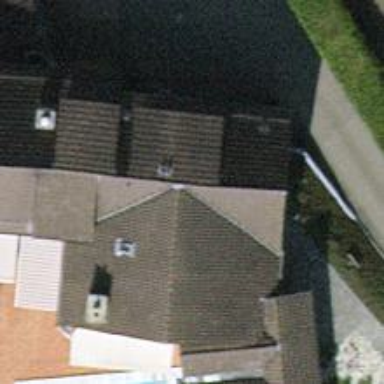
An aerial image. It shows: Gabled roofed house.